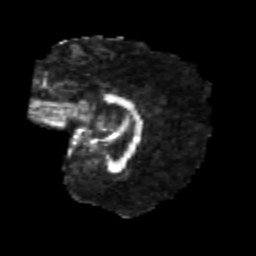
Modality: FA
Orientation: sagittal
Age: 24
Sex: female
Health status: healthy
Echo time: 0.074 s